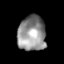
Tissue: skin
Cell type: Epithelial cells
Senescence score: 0.2653
Nuclear area (px): 965
Mean DAPI intensity: 144.961